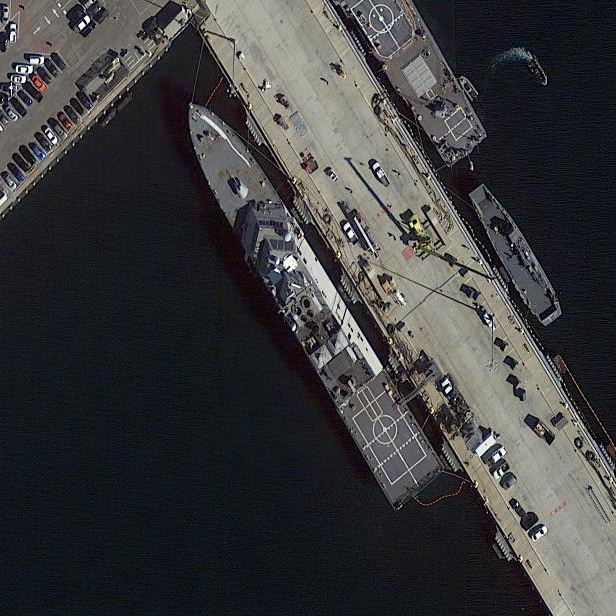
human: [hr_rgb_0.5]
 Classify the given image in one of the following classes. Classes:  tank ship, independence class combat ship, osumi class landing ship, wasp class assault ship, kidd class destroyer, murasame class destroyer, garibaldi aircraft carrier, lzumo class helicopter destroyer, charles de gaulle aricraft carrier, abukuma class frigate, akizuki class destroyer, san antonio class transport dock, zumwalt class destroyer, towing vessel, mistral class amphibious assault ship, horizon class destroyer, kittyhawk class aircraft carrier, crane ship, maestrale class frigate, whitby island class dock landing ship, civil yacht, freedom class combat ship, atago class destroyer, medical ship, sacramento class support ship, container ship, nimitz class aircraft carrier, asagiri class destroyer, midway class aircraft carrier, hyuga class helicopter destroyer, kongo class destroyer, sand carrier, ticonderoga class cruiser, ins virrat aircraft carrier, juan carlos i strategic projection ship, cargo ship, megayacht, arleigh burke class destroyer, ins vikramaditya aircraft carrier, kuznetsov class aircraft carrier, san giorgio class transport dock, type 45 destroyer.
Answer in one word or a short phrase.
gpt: Freedom class combat ship